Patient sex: F
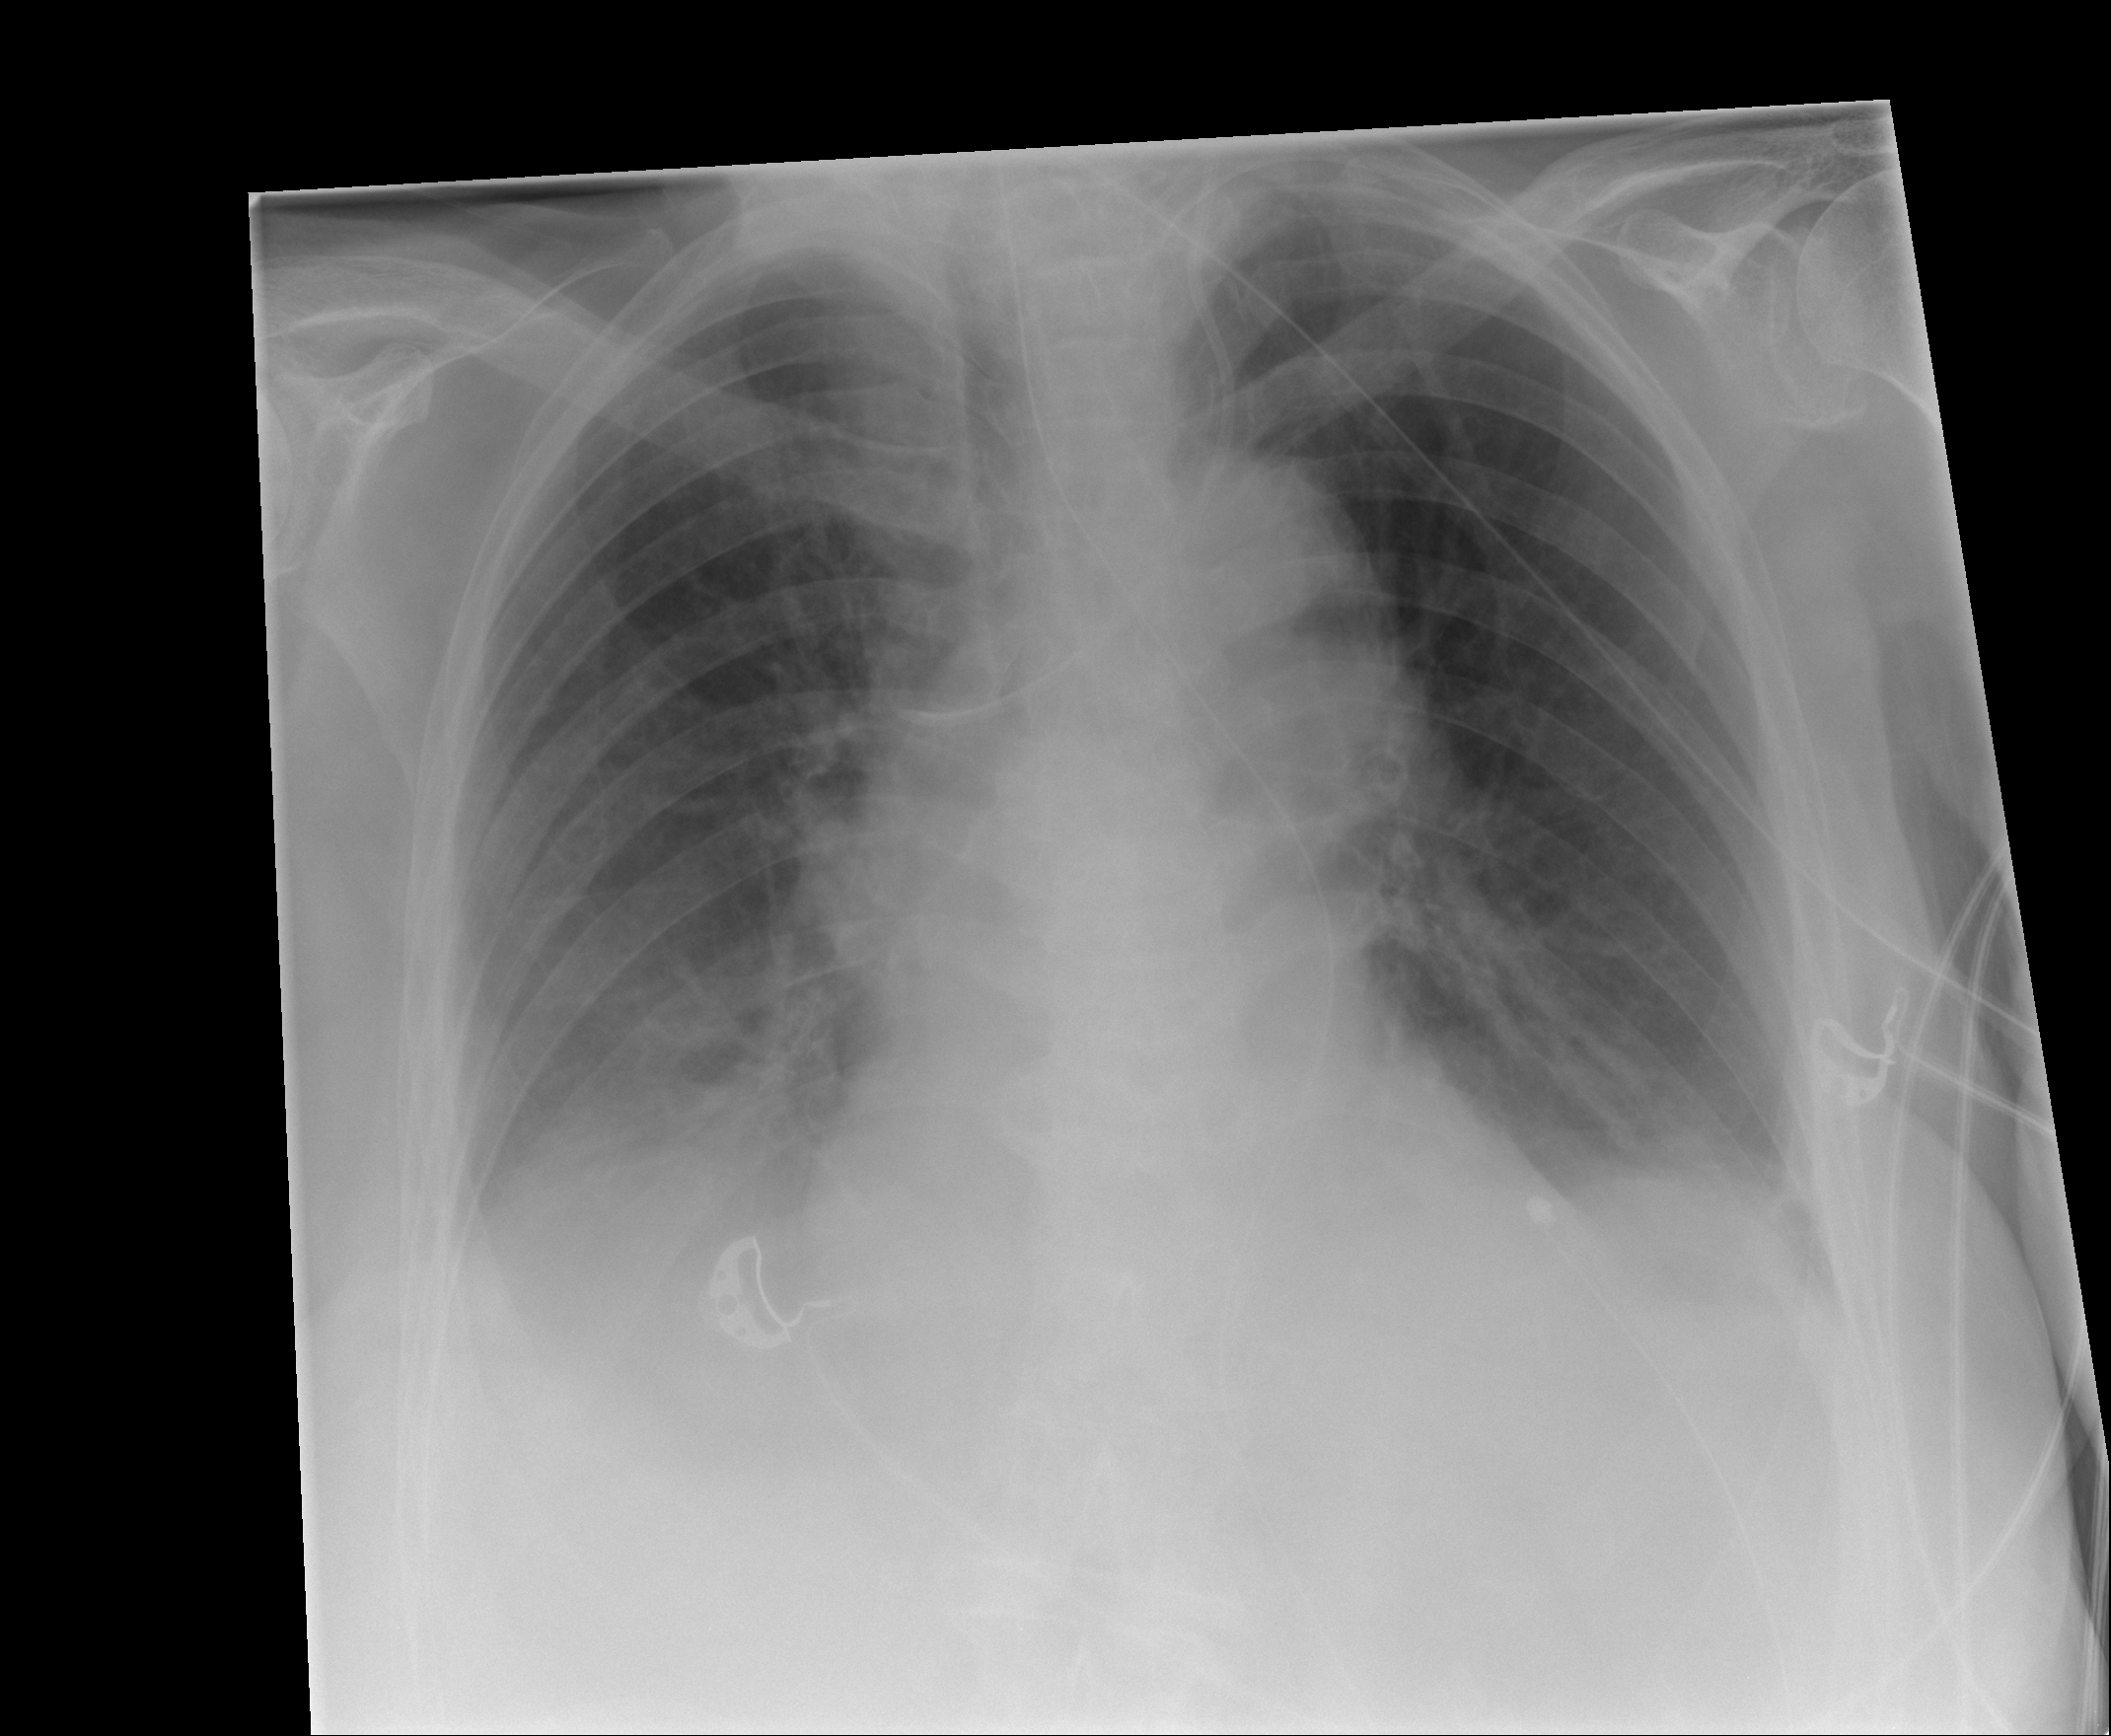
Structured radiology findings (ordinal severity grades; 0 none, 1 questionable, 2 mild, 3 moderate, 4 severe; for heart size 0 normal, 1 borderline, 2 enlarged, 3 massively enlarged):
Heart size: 0
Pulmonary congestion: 0
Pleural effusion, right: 1
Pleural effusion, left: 1
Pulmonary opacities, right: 0
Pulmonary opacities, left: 0
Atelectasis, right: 2
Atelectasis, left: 2